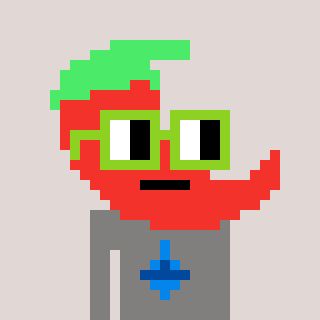
a pixel art character with square light green glasses, a chilli-shaped head and a bluegrey-colored body on a warm background